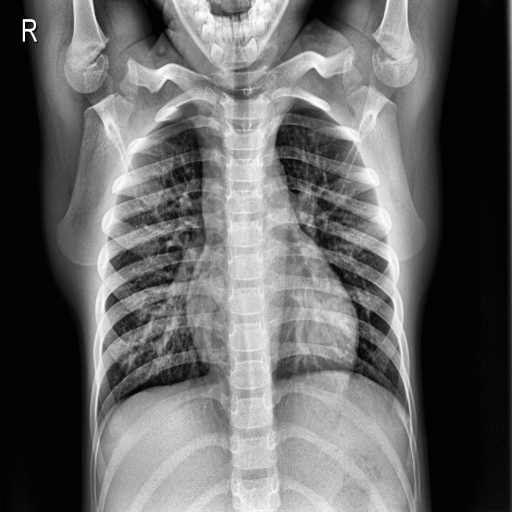
Finding: NORMAL